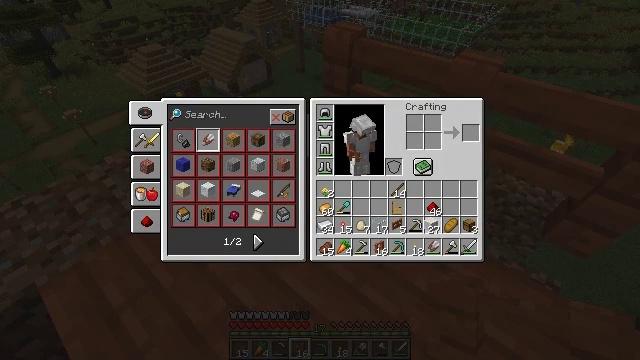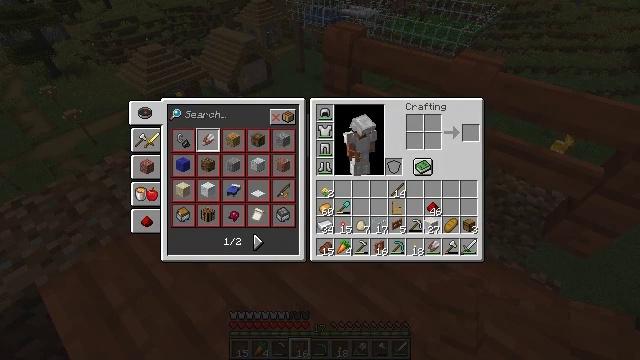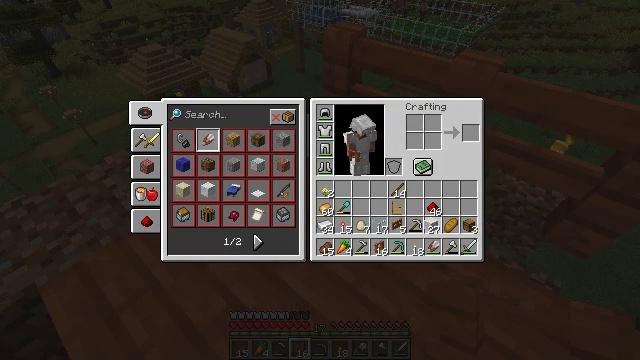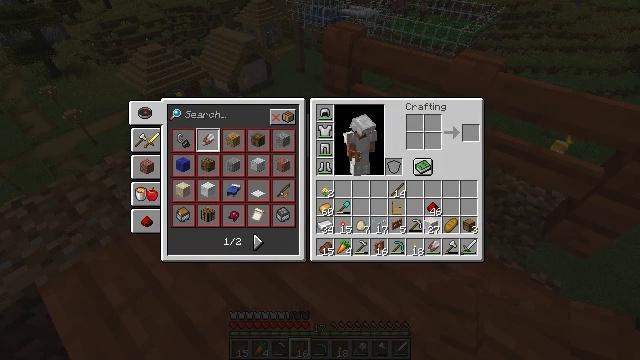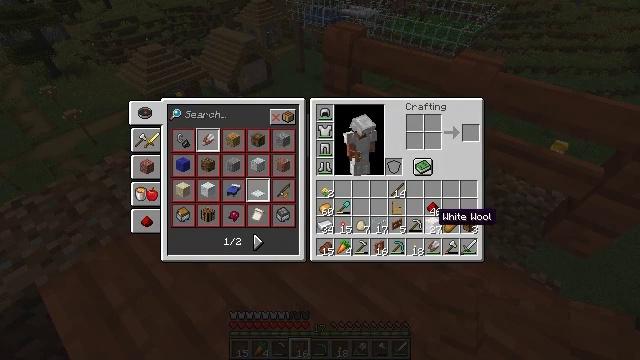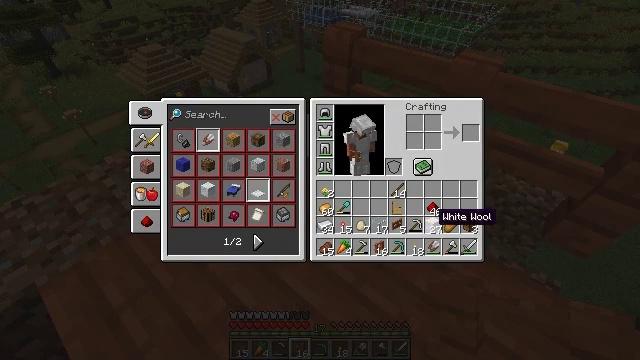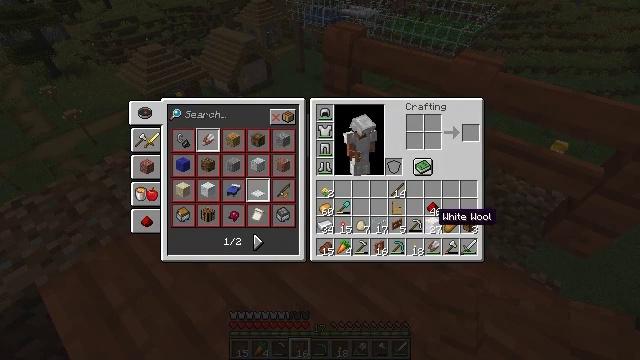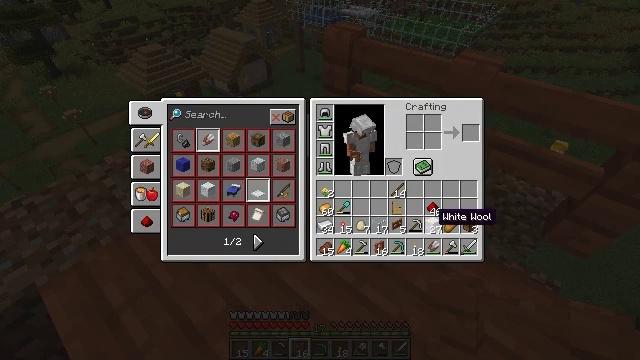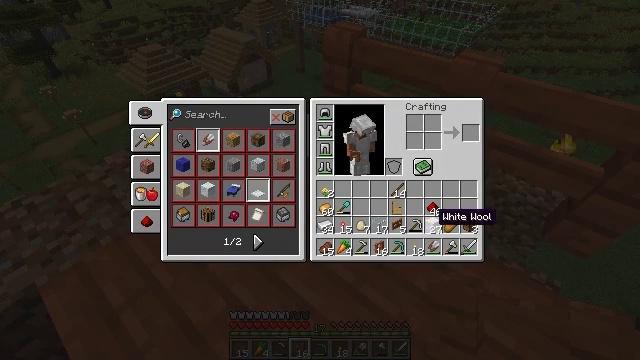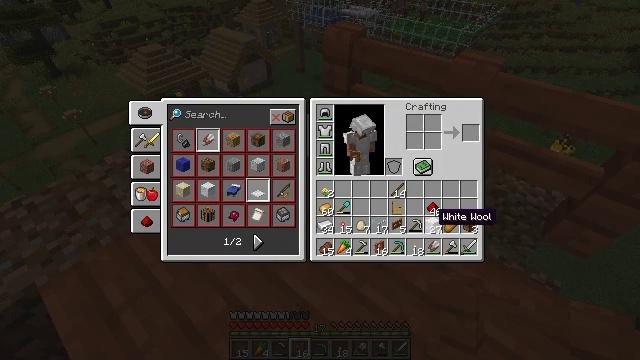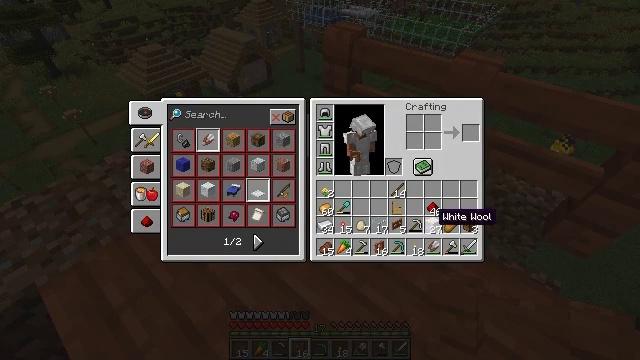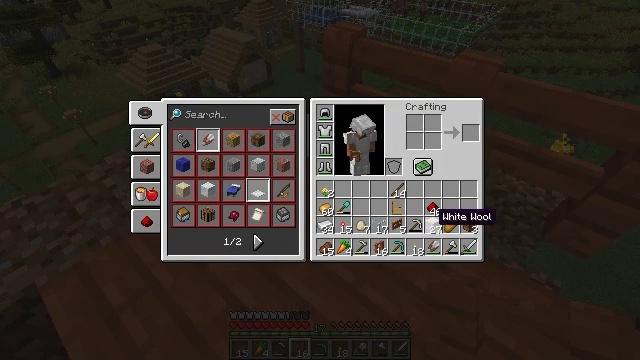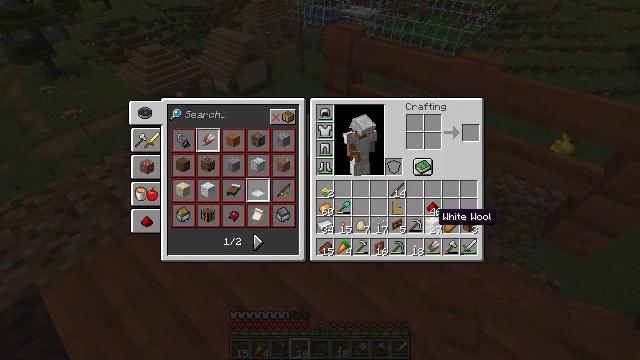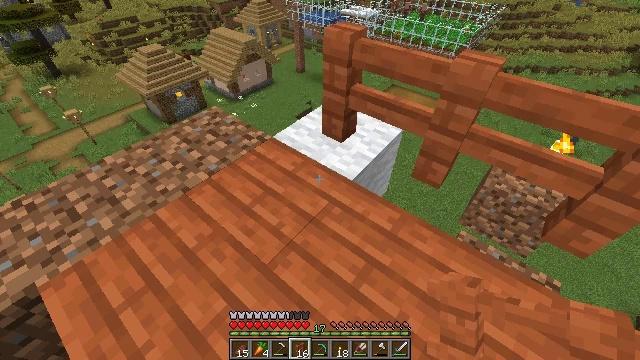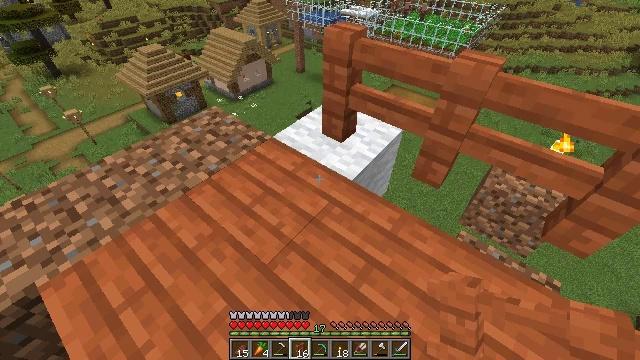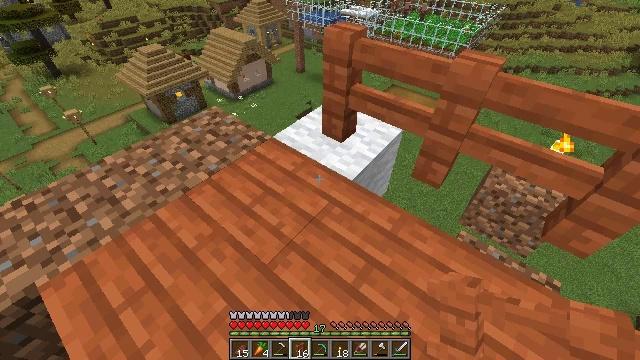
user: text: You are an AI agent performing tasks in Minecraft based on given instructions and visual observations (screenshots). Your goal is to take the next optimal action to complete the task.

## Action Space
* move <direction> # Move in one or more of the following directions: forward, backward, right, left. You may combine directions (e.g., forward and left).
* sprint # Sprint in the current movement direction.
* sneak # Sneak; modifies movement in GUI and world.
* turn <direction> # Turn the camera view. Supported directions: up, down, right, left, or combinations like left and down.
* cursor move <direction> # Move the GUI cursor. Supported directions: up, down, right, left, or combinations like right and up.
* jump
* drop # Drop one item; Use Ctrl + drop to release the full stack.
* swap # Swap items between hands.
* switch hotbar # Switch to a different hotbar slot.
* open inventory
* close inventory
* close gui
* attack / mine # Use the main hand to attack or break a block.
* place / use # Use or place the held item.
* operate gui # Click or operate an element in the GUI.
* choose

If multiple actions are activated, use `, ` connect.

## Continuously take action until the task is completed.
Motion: motion action
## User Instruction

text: Retrieve white wool from a structure.
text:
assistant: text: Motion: operate gui
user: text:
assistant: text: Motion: operate gui
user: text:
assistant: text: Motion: operate gui
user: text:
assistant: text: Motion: no_op
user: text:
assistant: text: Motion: no_op
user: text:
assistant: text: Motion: no_op
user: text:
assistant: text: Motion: no_op
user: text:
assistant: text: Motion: no_op
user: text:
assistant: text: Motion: no_op
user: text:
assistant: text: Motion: no_op
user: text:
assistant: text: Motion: no_op
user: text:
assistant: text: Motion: no_op
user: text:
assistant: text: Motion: no_op
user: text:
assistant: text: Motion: no_op
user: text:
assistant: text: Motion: no_op
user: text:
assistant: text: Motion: no_op
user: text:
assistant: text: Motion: no_op
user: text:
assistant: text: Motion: no_op
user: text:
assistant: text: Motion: no_op
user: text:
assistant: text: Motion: no_op
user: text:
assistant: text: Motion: no_op
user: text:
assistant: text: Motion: no_op
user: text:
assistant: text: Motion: no_op
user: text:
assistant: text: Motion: no_op
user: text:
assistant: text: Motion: no_op
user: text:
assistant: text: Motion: no_op
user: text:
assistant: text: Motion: no_op
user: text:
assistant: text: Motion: no_op
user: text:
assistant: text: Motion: no_op
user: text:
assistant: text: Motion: no_op